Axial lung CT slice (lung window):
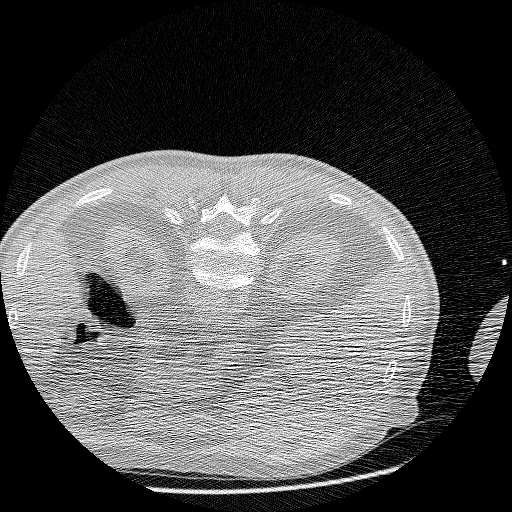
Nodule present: no